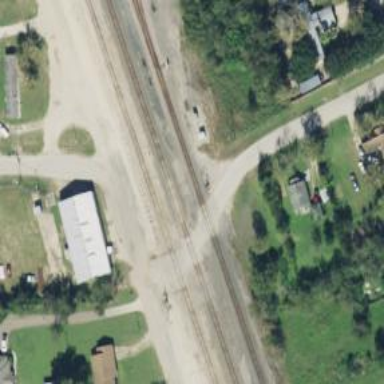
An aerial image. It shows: Level crossing along the railway.